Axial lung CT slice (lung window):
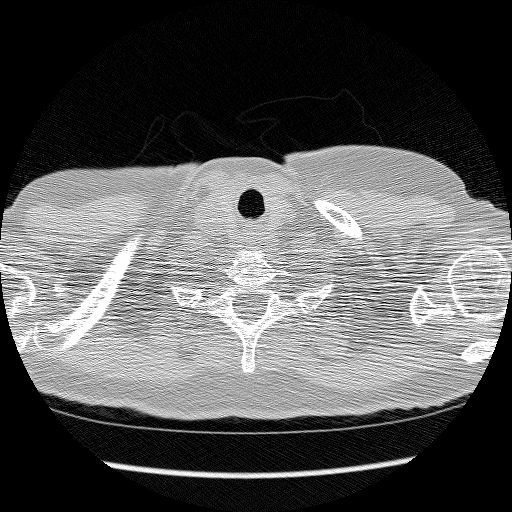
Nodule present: no